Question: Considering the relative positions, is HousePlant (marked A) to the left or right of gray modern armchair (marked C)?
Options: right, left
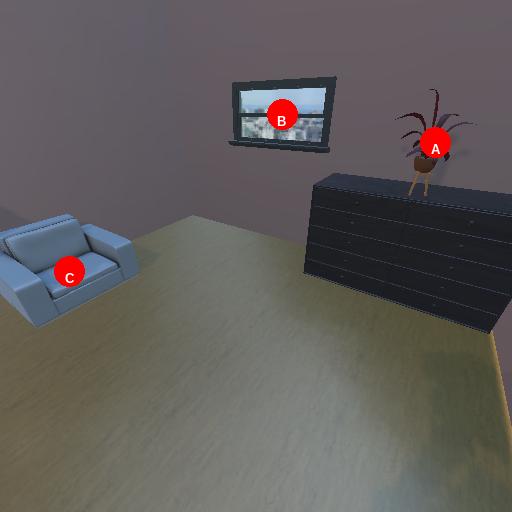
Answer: right